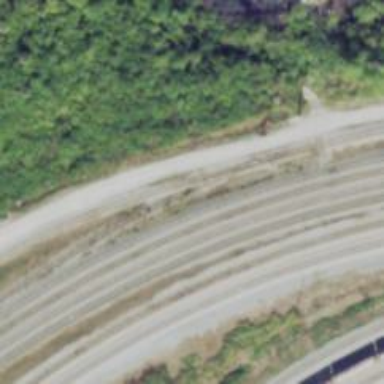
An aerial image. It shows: Railway yard in service.